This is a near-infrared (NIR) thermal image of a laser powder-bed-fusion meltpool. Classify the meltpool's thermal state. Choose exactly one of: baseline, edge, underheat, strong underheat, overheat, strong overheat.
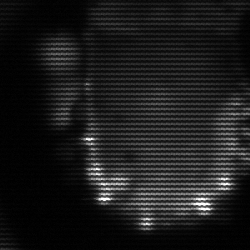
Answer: baseline